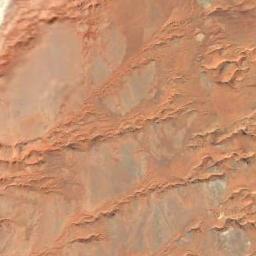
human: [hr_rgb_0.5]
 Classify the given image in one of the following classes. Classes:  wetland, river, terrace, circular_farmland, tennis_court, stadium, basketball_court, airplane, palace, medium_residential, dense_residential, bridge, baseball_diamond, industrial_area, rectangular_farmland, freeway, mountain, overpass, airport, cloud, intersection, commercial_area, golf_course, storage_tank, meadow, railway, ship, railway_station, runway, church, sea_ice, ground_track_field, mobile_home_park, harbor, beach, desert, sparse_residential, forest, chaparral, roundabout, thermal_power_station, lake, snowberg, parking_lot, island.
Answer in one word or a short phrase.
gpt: desert